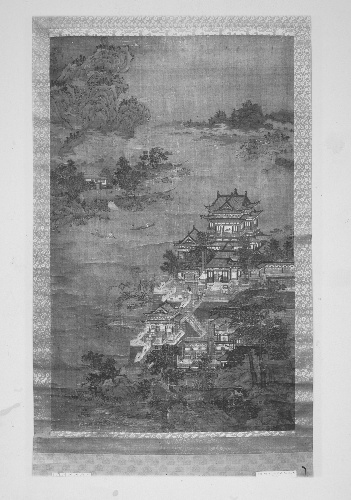
Object type: Hanging scroll
Classification: Paintings
Medium: Hanging scroll; ink and color on silk
Culture: China
Period: Qing dynasty (1644–1911)
Dimensions: Image: 66 3/4 × 40 7/8 in. (169.5 × 103.8 cm)
Overall with mounting: 8 ft. 11 1/4 in. × 46 3/4 in. (272.4 × 118.7 cm)
Overall with knobs: 8 ft. 11 1/4 in. × 48 3/4 in. (272.4 × 123.8 cm)
Department: Asian Art
Credit line: Rogers Fund, 1912
Accession year: 1912
Repository: Metropolitan Museum of Art, New York, NY
Tags: Palaces|Landscapes